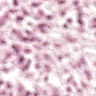
Metastatic tissue present: no